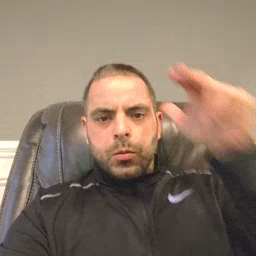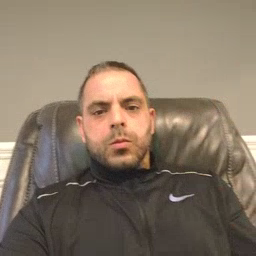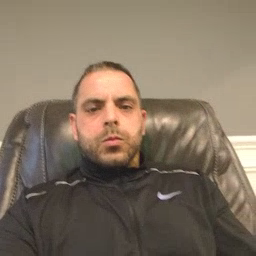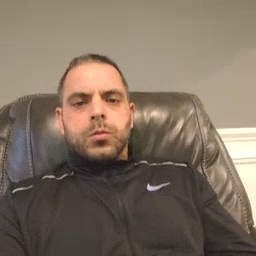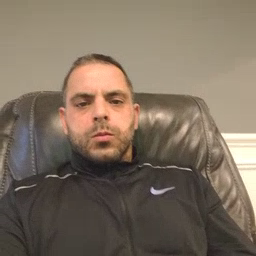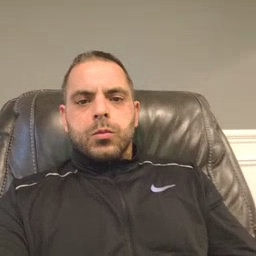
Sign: horse